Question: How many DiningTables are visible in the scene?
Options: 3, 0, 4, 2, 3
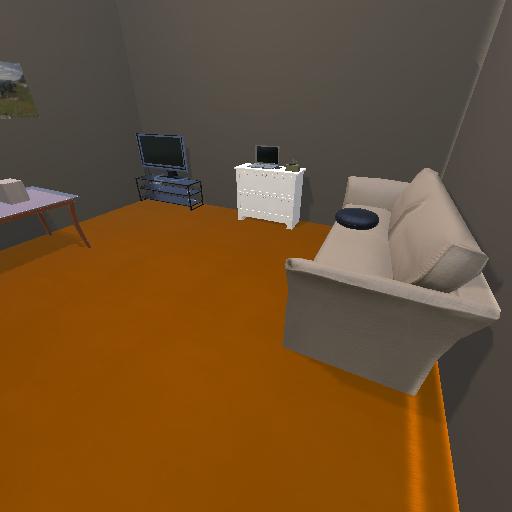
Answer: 3